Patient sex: F
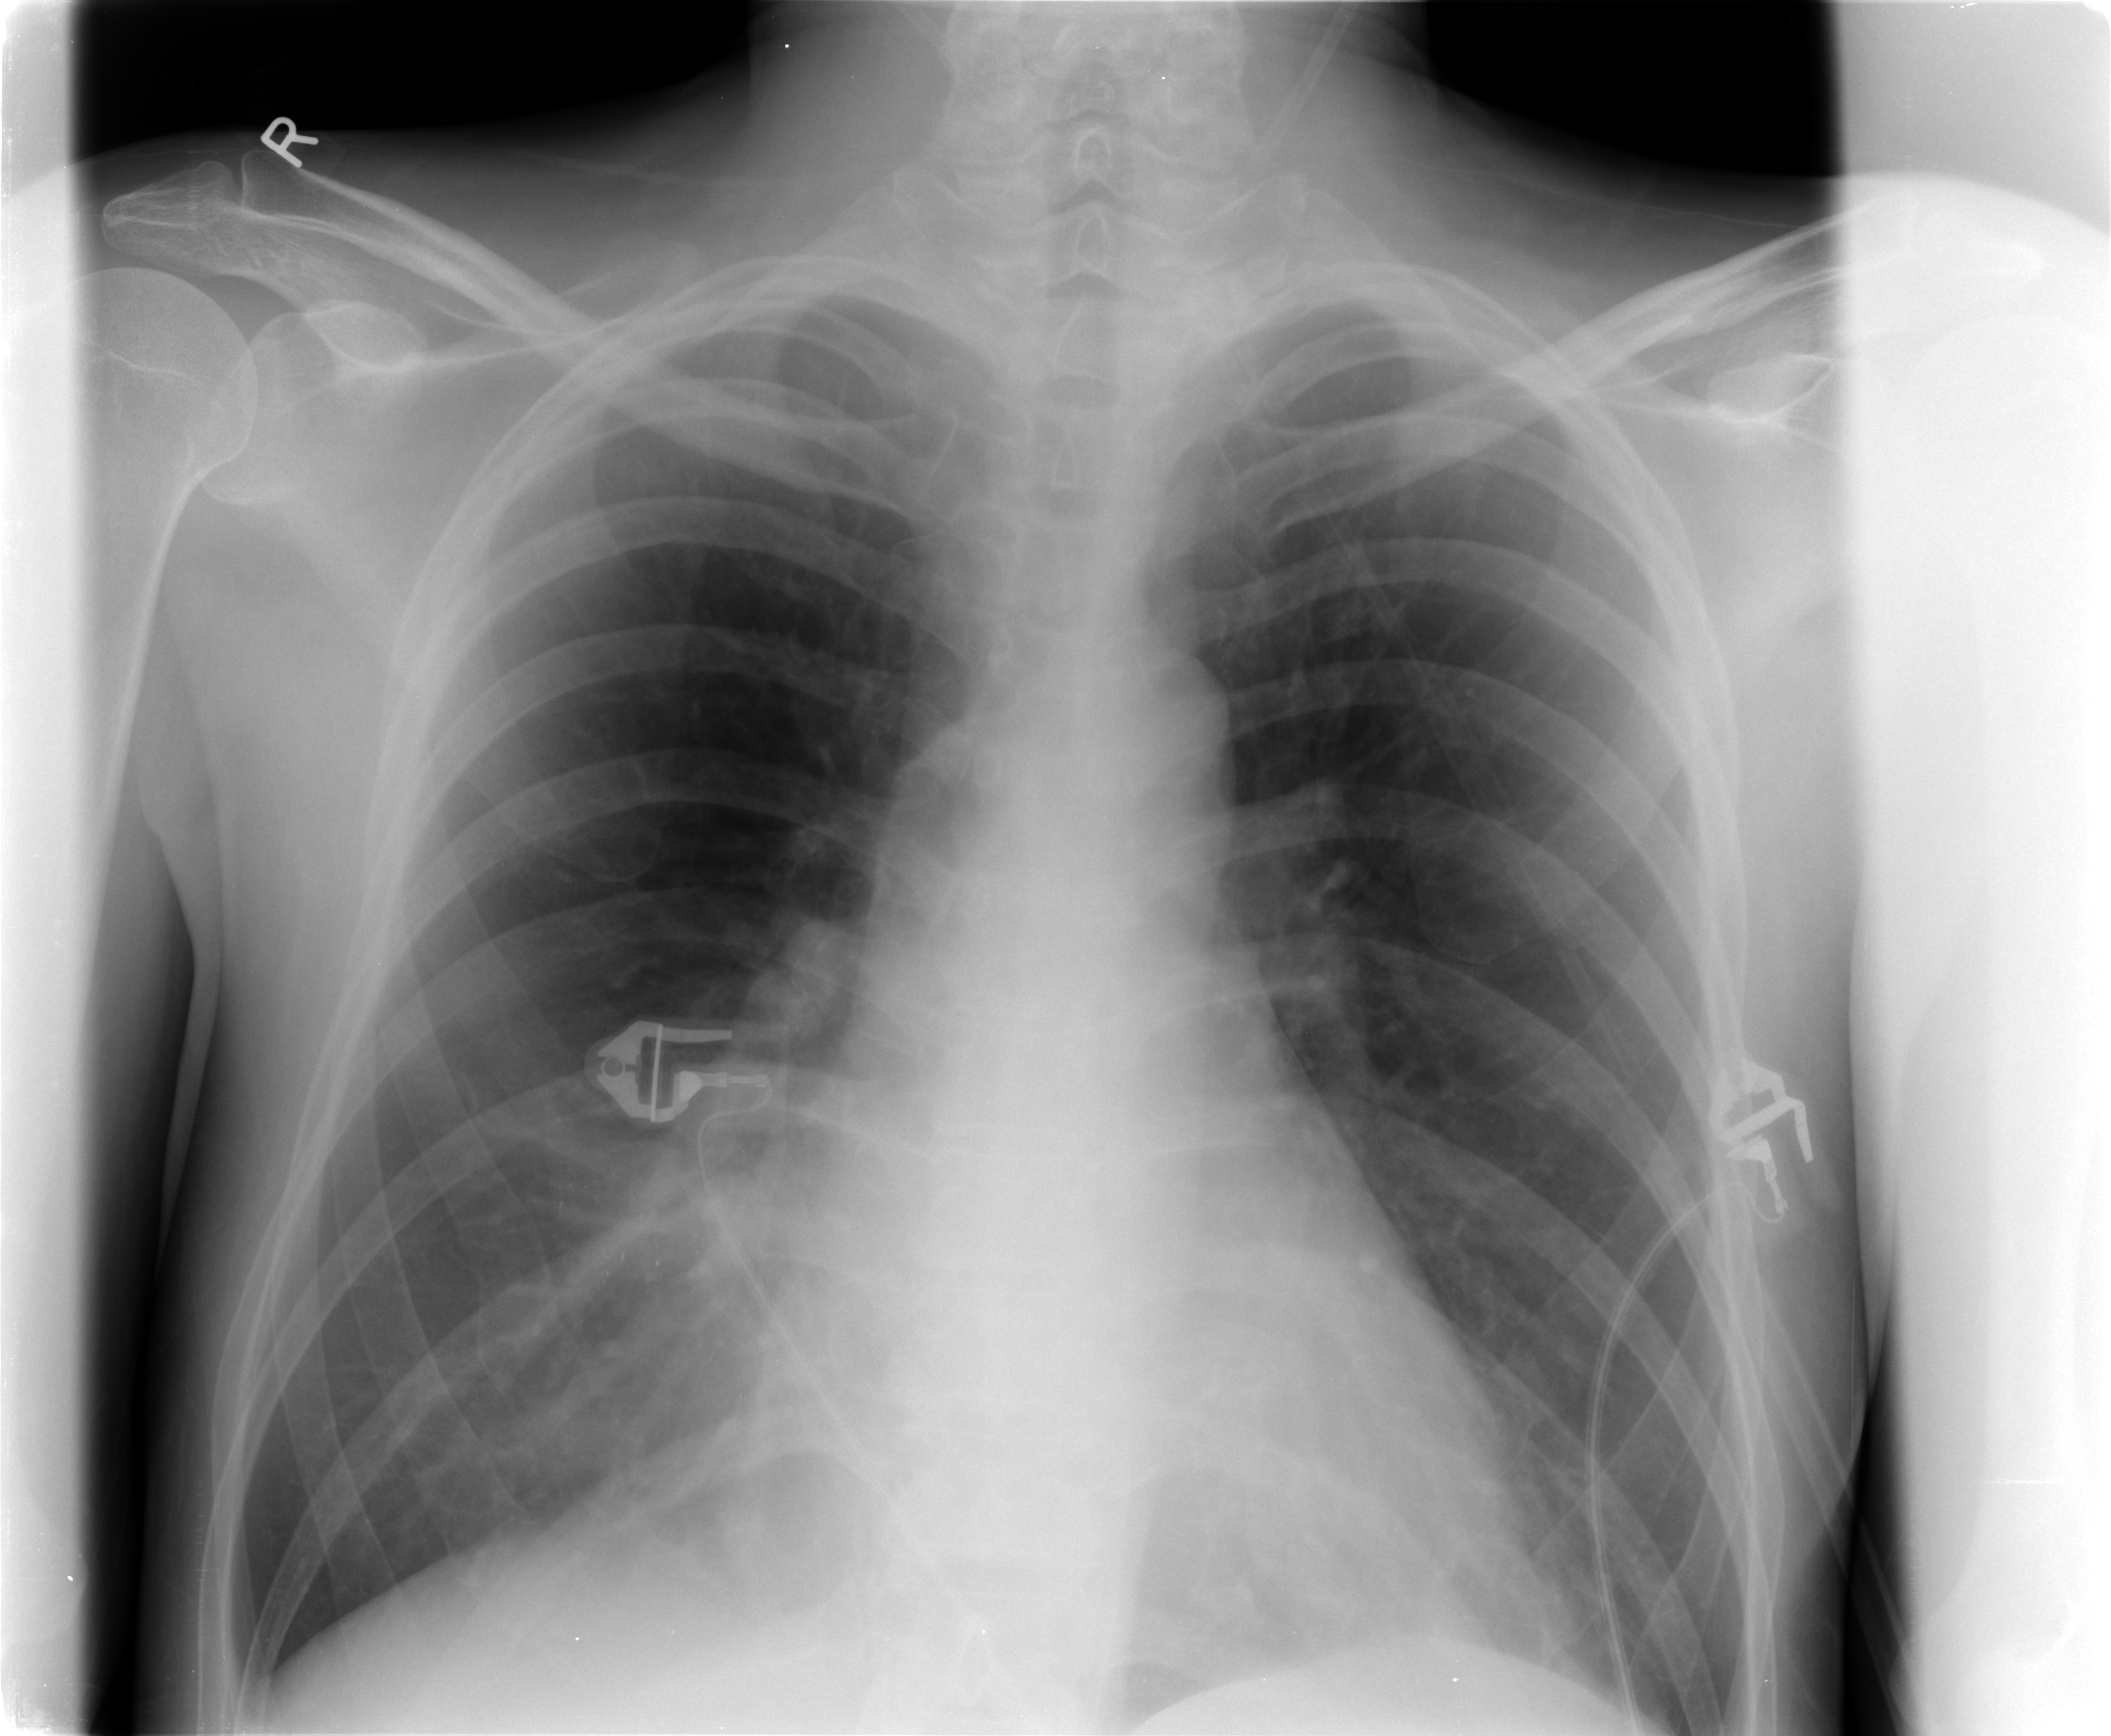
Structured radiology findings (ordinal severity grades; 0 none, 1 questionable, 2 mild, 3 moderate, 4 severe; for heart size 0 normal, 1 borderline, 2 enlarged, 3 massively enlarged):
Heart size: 0
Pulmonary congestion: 0
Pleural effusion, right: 0
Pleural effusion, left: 0
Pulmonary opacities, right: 1
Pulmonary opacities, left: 0
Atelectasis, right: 2
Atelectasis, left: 0